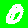
Digit: 0